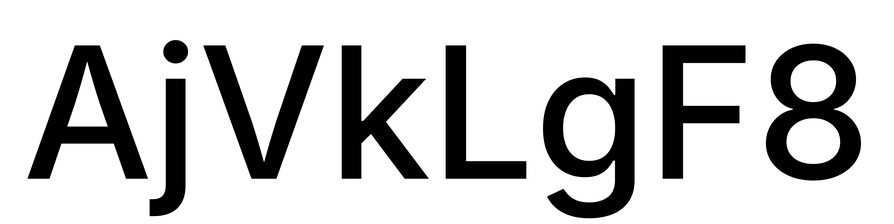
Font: Inter_Medium